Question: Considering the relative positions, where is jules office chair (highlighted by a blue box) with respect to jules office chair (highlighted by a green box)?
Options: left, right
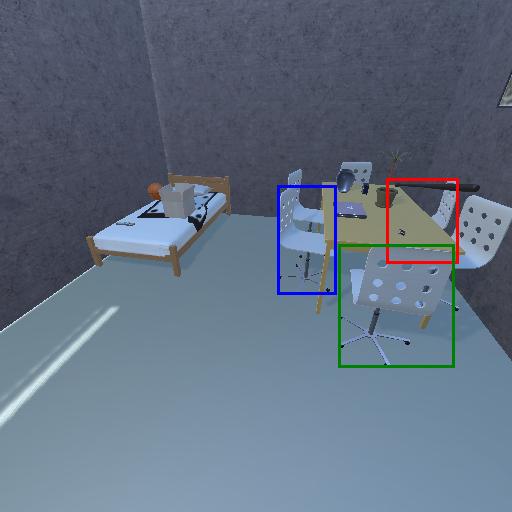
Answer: left